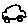
Label: car